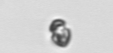
Label: Heterocapsa_rotundata